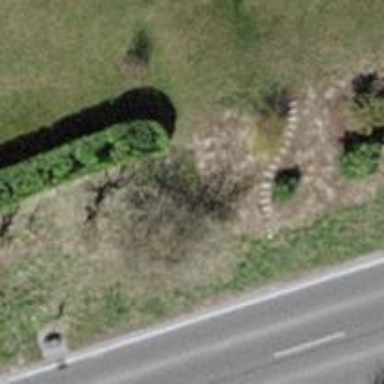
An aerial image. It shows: Hedge acting as barrier.